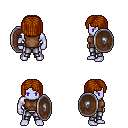
a pixel art fantasy rpg character, male body template, dark elf, purple skin, brown sleeveless shirt, metal pants, brunette pageboy hairstyle, shield, four views (front, back, left, right), 2x2 character sprite sheet, small pixel art, hard edges, no anti-aliasing